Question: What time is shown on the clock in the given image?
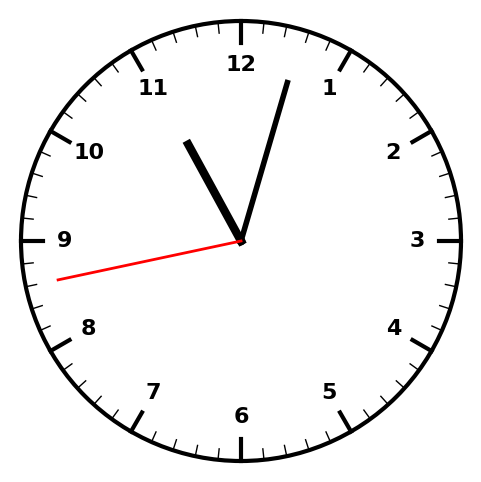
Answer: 11:02:43